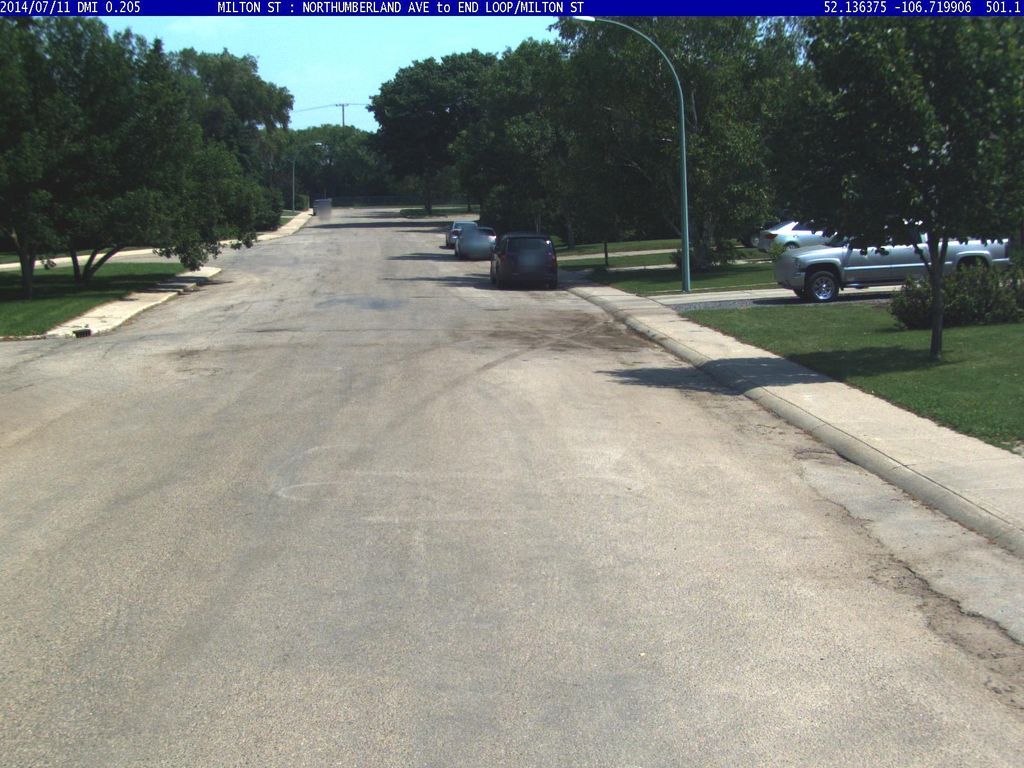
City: saskatoon